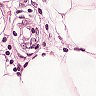
Metastatic tissue present: yes